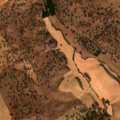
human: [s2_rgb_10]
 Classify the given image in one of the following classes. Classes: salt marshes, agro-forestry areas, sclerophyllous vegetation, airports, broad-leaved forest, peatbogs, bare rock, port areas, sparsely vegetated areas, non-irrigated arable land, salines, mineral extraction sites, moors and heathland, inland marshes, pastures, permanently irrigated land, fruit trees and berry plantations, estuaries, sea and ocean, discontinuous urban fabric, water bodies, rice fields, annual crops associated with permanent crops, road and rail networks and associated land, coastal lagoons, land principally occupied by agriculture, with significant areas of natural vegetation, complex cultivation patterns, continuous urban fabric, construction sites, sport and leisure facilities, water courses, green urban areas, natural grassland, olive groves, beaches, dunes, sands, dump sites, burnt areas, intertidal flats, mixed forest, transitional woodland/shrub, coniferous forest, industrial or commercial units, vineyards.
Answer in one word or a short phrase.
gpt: non-irrigated arable land, complex cultivation patterns, agro-forestry areas